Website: apple
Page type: billing-address
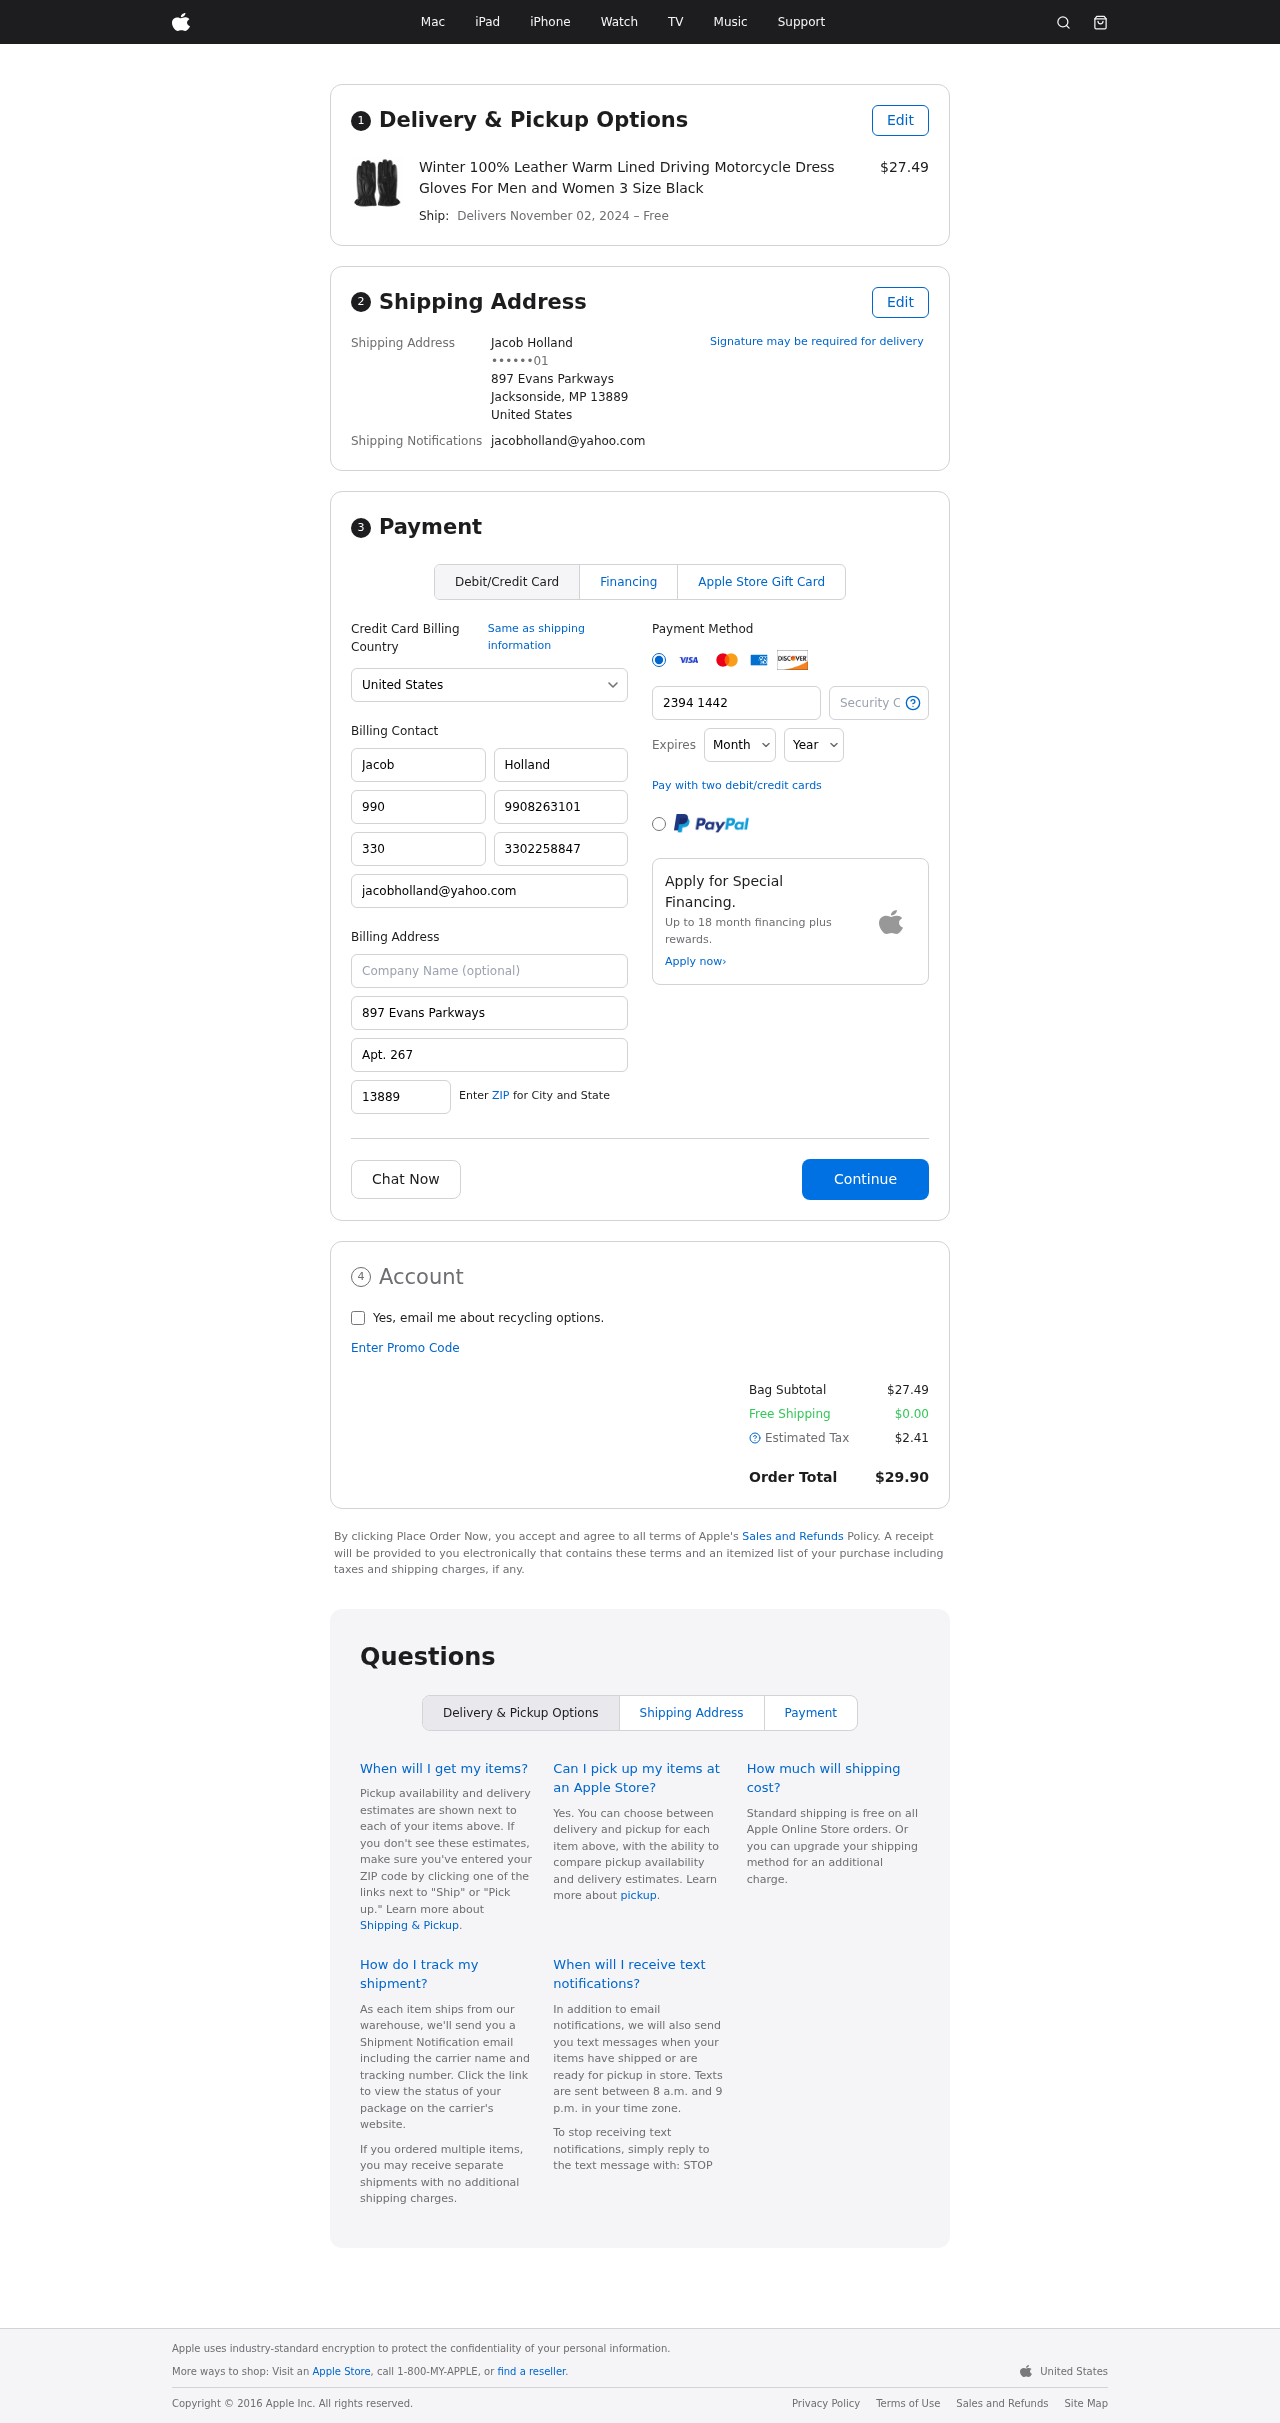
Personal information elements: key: PII_CARD_CVV
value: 065
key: PII_CARD_EXPIRY_MONTH
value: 12
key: PII_CARD_EXPIRY_YEAR
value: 27
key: PII_CARD_NUMBER
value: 2394 1442 4110 7032
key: PII_CITY_STATE_ZIP
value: Jacksonside, MP 13889
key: PII_COUNTRY
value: United States
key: PII_EMAIL
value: jacobholland@yahoo.com
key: PII_FULLNAME
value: Jacob Holland
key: PII_STREET
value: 897 Evans Parkways
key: PII_PHONE_MASKED
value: ••••••01
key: PII_BILLING_FIRSTNAME
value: Jacob
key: PII_BILLING_LASTNAME
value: Holland
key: PII_BILLING_PHONE_AREA
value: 990
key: PII_BILLING_PHONE
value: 9908263101
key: PII_BILLING_PHONE_ALT_AREA
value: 330
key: PII_BILLING_PHONE_ALT
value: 3302258847
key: PII_BILLING_EMAIL
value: jacobholland@yahoo.com
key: PII_BILLING_STREET
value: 897 Evans Parkways
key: PII_BILLING_STREET2
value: Apt. 267
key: PII_BILLING_POSTCODE
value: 13889
Product elements: key: PRODUCT1_NAME
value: Winter 100% Leather Warm Lined Driving Motorcycle Dress Gloves For Men and Women 3 Size Black
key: PRODUCT1_PRICE
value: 27.49
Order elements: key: ORDER_DELIVERY_DATE
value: November 02, 2024
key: ORDER_SUBTOTAL
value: $27.49
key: ORDER_SHIPPING_COST
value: $0.00
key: ORDER_TAX
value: $2.41
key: ORDER_TOTAL
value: $29.90